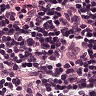
Metastatic tissue present: no